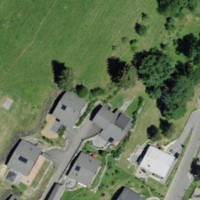
EUNIS habitat code: 24
Species observed at this site:
Arion rufus